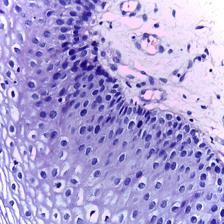
Diagnosis: Normal